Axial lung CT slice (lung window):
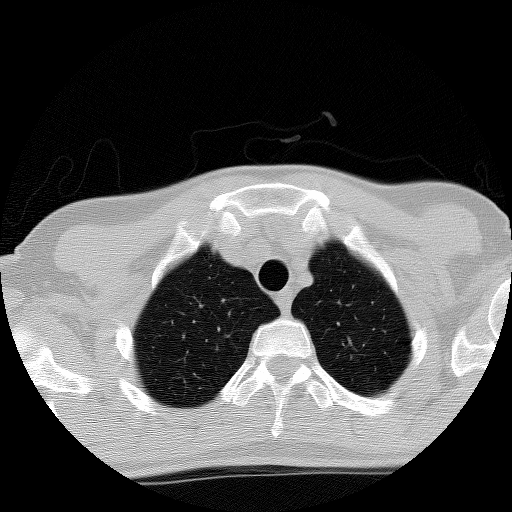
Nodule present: no